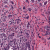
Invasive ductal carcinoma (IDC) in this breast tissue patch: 1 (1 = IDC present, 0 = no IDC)